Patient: sex F, age 62
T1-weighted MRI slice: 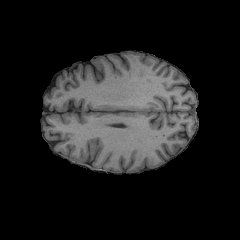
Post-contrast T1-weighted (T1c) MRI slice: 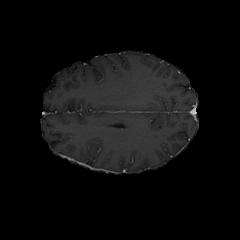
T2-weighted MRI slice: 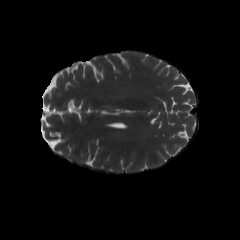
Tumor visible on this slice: no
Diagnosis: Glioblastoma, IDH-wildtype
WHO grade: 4